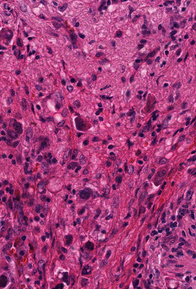
Tumor epithelial tissue: no
Tumor-associated stroma tissue: yes
Normal tissue: no